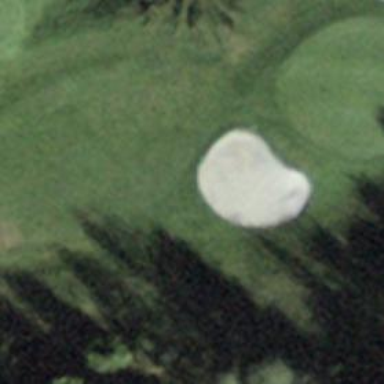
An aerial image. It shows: Golf bunker filled with sandy terrain.